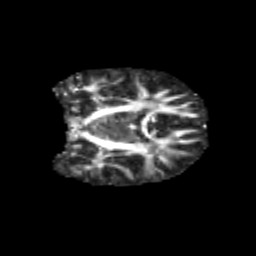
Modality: FA
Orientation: coronal
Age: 10
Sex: female
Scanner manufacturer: siemens
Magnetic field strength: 3 T
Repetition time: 3.8 s
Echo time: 0.07 s